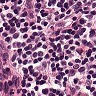
Metastatic tissue present: no